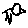
Label: bird